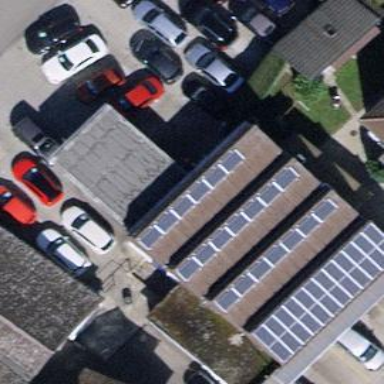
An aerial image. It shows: Solar photovoltaic panel generator.